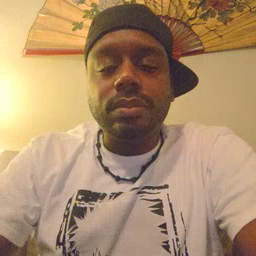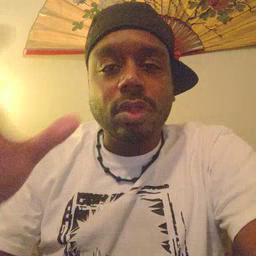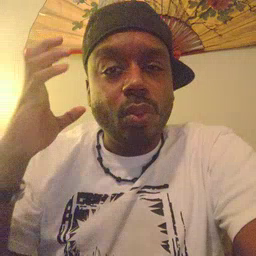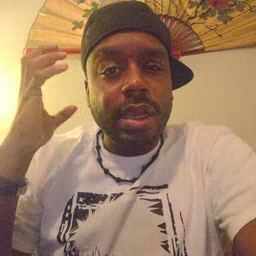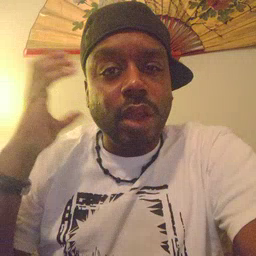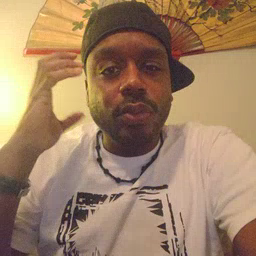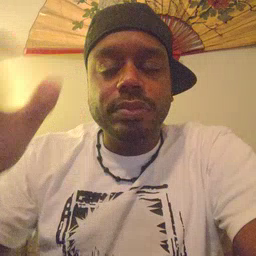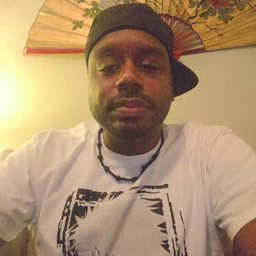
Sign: radio